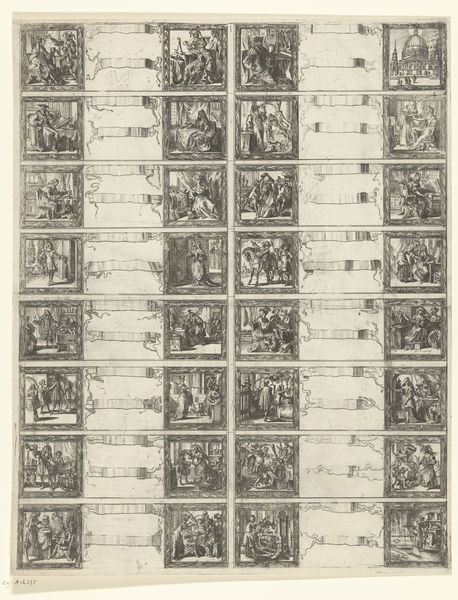
Titel: Bezigheden en beroepen aan het hof
Künstler: Romeyn de Hooghe
Standort: Amsterdam
Institution: Rijksmuseum
Schlagwörter: petersdom